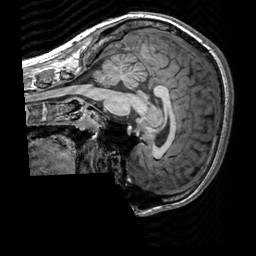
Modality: T1w
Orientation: sagittal
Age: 20
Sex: male
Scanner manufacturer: siemens
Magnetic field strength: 3 T
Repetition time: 2.3 s
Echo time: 0.00303 s